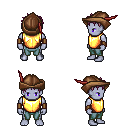
a pixel art fantasy rpg character, male body template, dark elf, purple skin, gold chest armor, teal pants, white blonde bedhead hairstyle, leather cap, leather bracers, four views (front, back, left, right), 2x2 character sprite sheet, small pixel art, hard edges, no anti-aliasing